Field crop: maize
Growth stage: 2
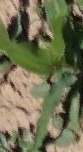
Species: maize